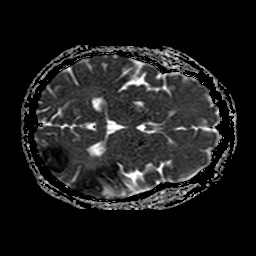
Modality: ADC
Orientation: axial
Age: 48
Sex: female
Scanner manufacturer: philips
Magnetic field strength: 1.5 T
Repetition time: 3.394 s
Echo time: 0.09411 s